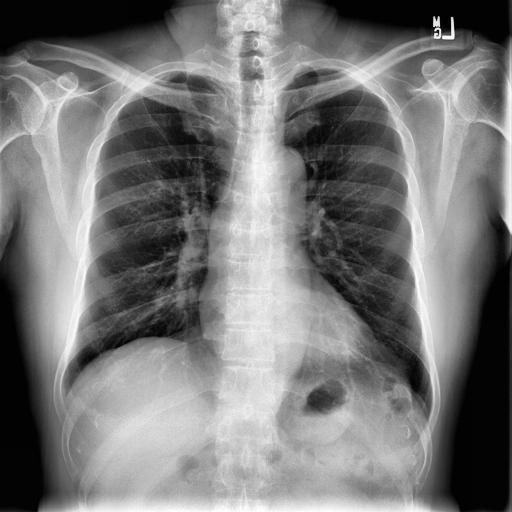
Finding: NORMAL